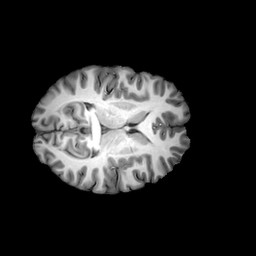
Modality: T1w
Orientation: axial
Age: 23
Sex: female
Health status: healthy